Question: I would like to change the default grey background of a jface.dialogs.Dialog derived Class. On <URL> I read that this has to be done manually for each control.
So far, I was able to change all colors, except the color around the "OK" and "Cancel" button area. Does anyone know how to do this?

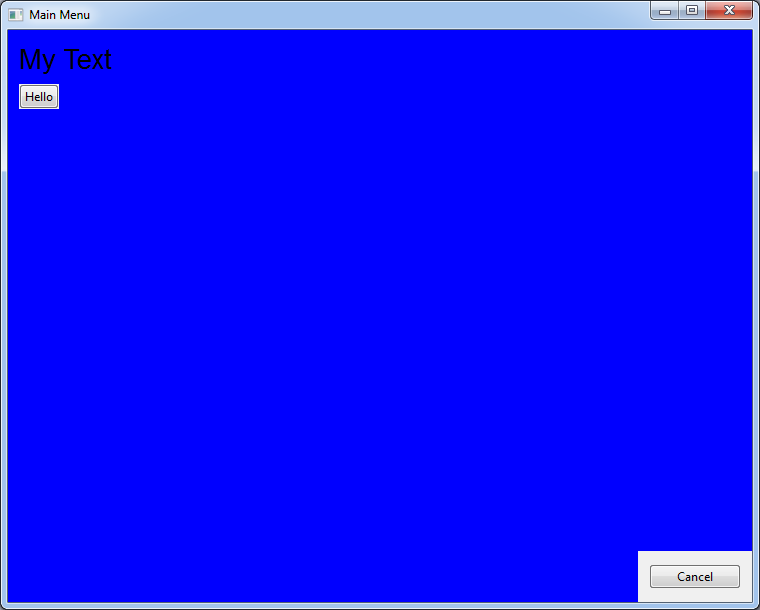
Answer: Override the 'createButtonBar' method in your dialog:
'''
@Override
protected Control createButtonBar(final Composite parent)
{
final Composite barComp = (Composite)super.createButtonBar(parent);
barComp.setBackground(your color);
return barComp;
}
'''
If you are using Eclipse 4.4 you can set the color to be something specified in the application CSS by using
'''
WidgetElement.setCSSClass(barComp, "css-class-name");
'''
instead of the 'setBackground'